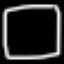
Label: square